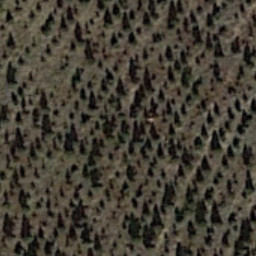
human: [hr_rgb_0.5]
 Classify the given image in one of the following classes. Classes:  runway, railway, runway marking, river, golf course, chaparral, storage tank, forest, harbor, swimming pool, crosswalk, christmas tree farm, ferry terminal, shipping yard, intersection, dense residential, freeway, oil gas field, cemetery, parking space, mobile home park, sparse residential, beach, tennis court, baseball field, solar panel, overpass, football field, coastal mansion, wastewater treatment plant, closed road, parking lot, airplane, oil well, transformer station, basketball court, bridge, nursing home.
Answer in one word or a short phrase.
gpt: christmas tree farm